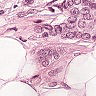
Metastatic tissue present: yes